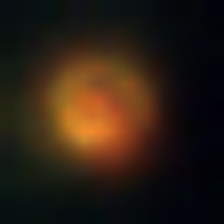
Taxon: NanoPlankton
Group: Other